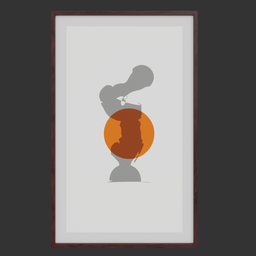
Label: decoration